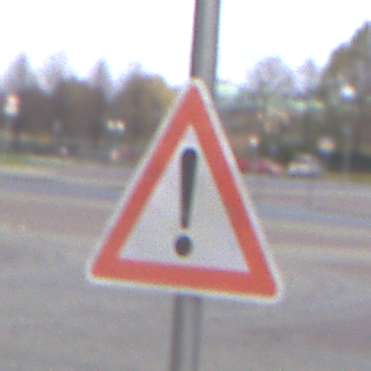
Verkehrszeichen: Gefahrenstelle
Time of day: MorningAfternoon
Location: Outdoor (Urban)
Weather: PartlyCloudy
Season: NotSpecified
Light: Natural